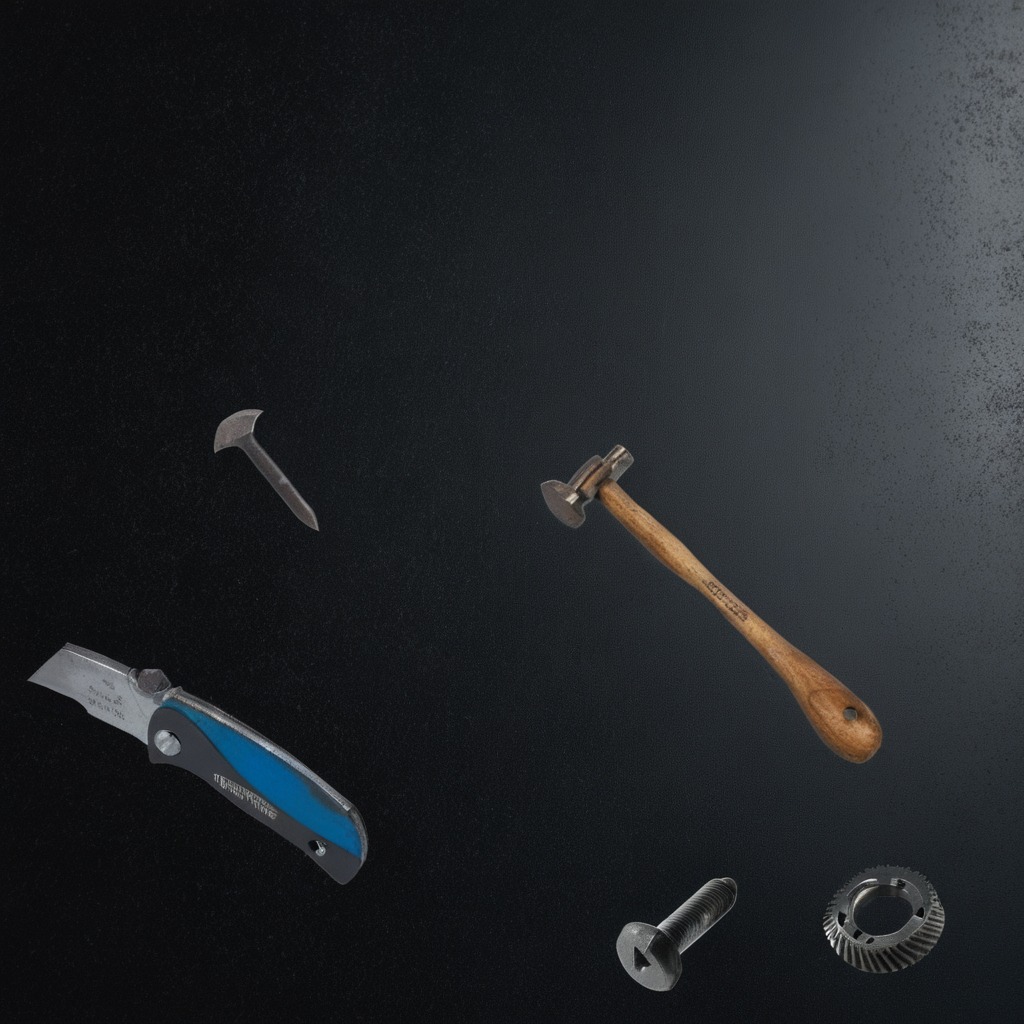
A steel gear with teeth, a utility knife, a metal machine screw, an iron nail, and a hammer are lying on the granite tabletop.